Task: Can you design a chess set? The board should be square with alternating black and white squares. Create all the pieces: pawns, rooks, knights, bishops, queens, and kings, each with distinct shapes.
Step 3353:
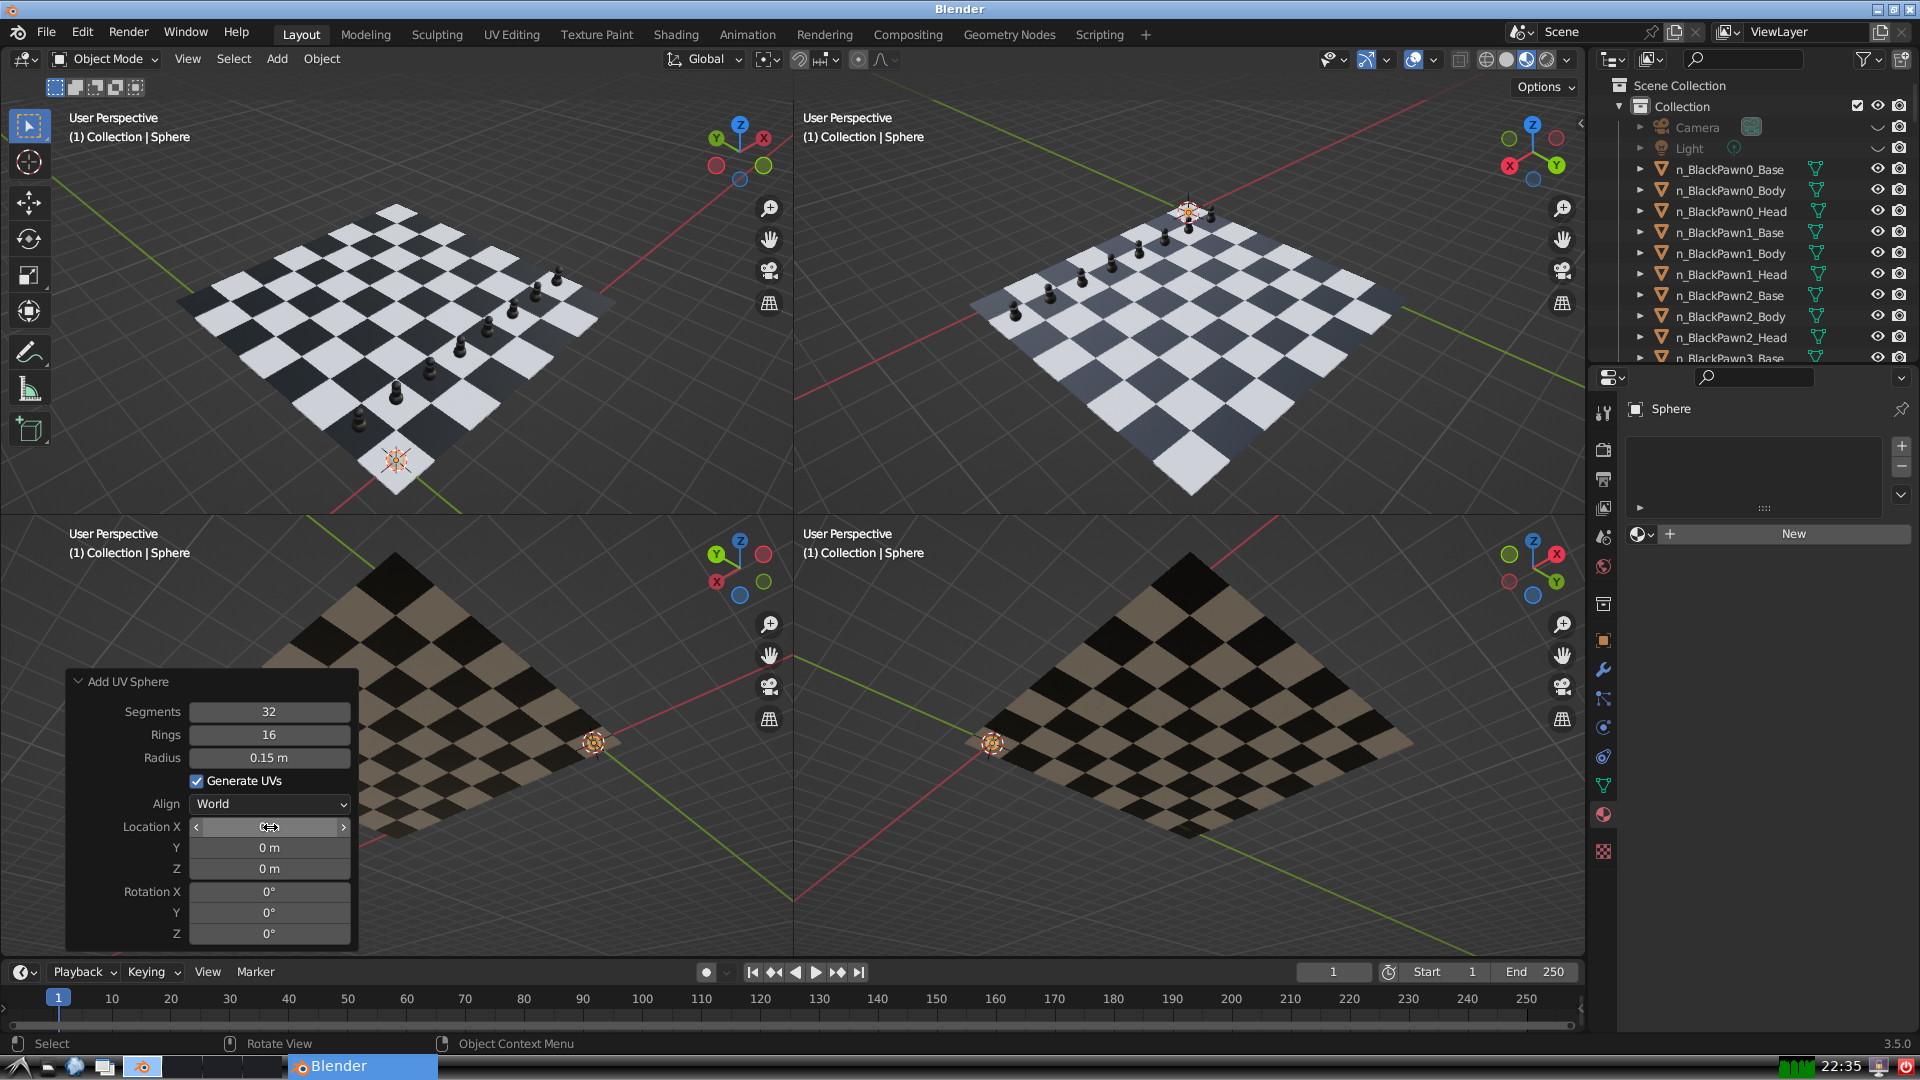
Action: click: no